Milling tool wear sample.
Tool blade image: 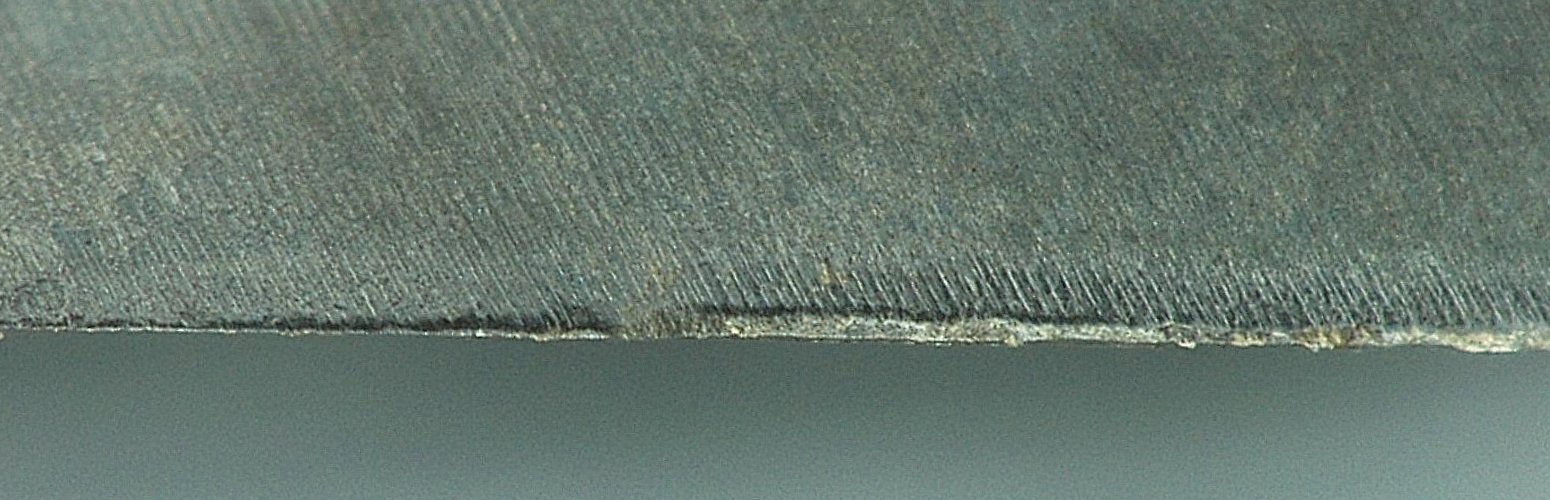
Chip image: 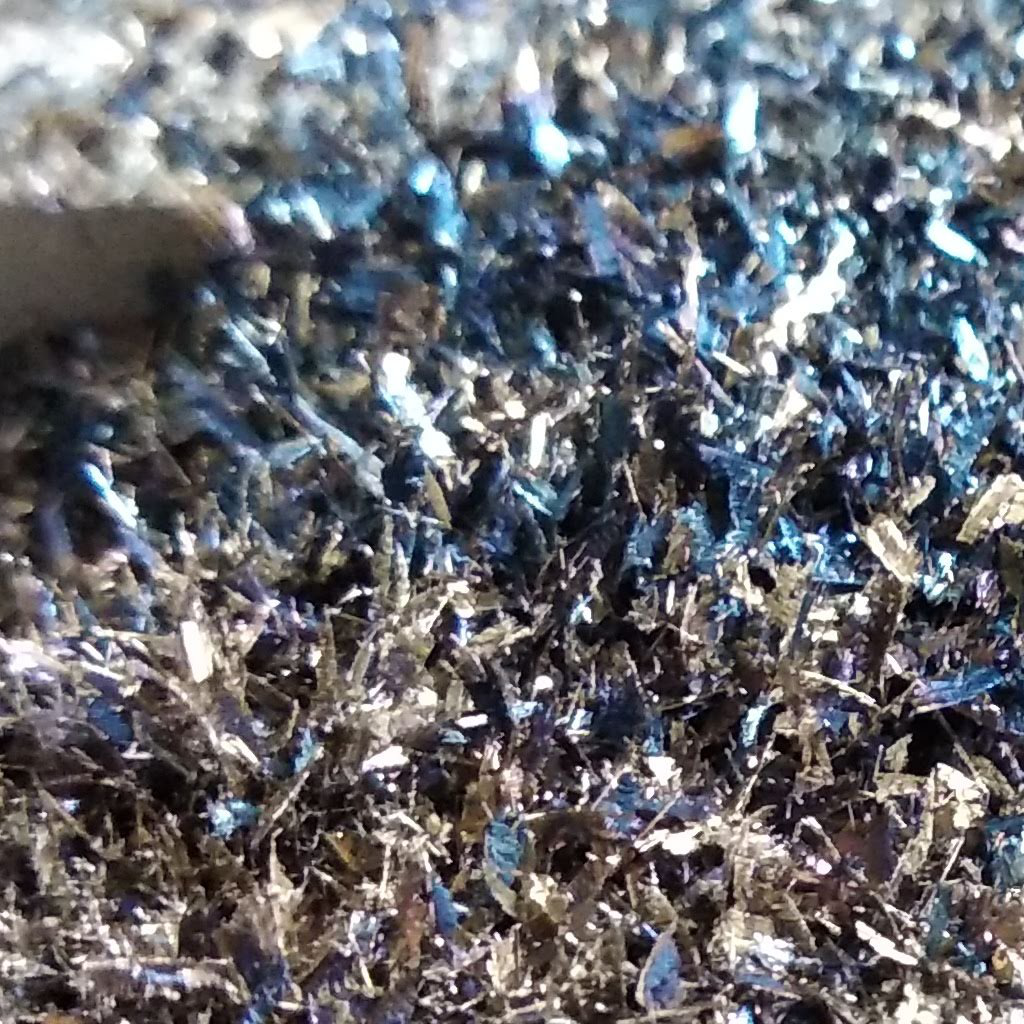
Workpiece image: 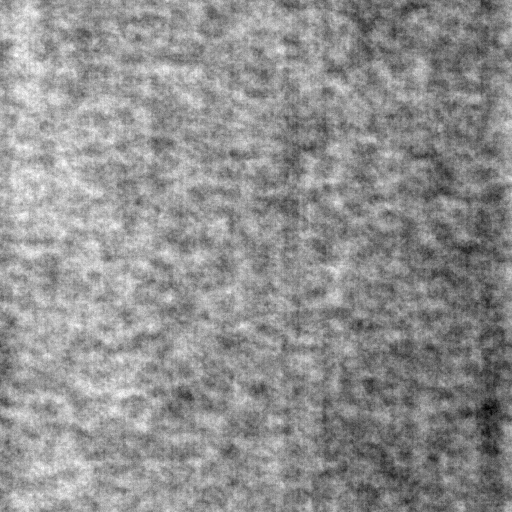
Tool wear state: used
Gaps: 12.2
Flank wear: 108.94
Overhang: 3.87
Force-signal Mel-spectrograms (X, Y, Z axes): 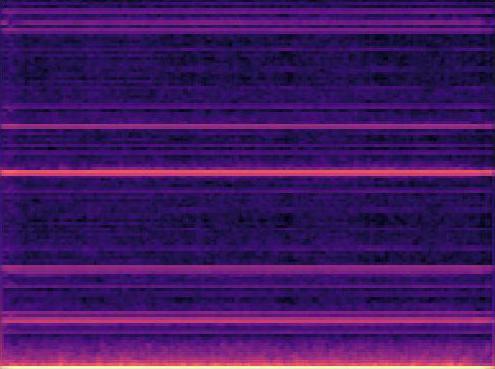 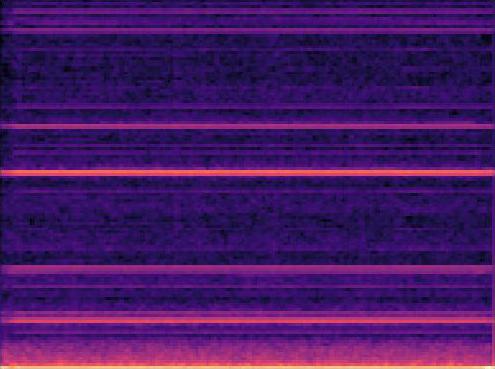 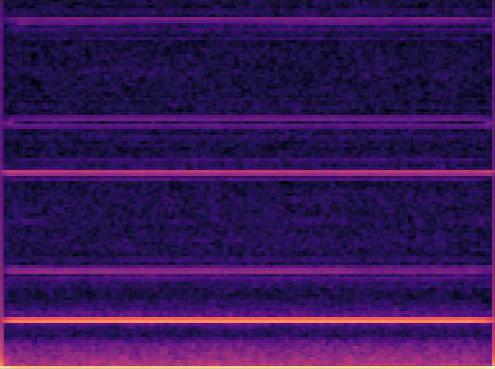
Force-signal scalograms (X, Y, Z axes): 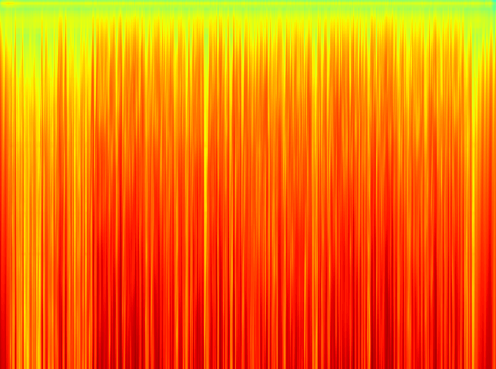 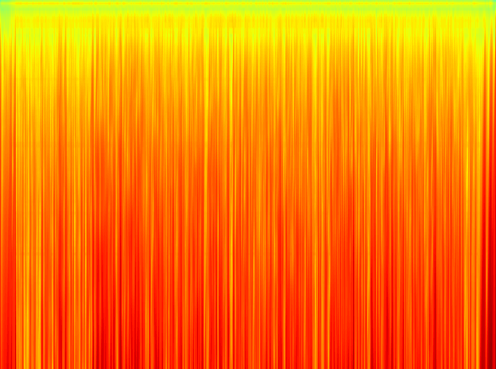 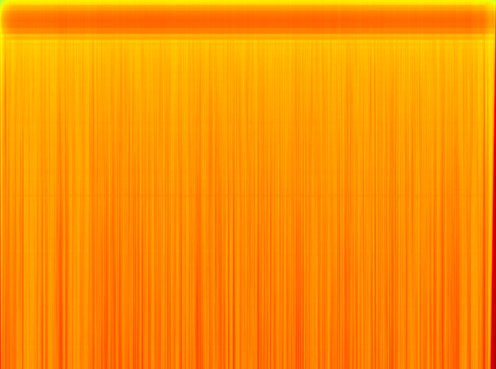
Force phase: steady_state_stabilization_wear